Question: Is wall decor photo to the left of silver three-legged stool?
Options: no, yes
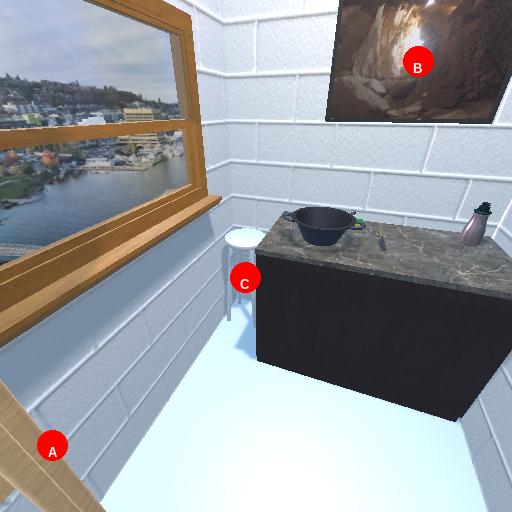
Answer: no